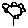
Label: flower